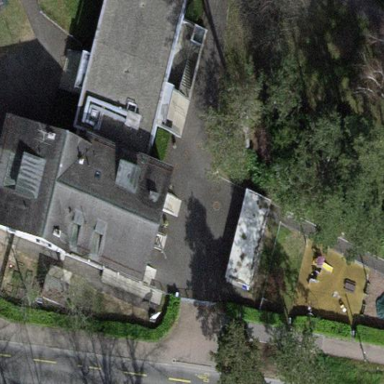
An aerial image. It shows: Kindergarten building.